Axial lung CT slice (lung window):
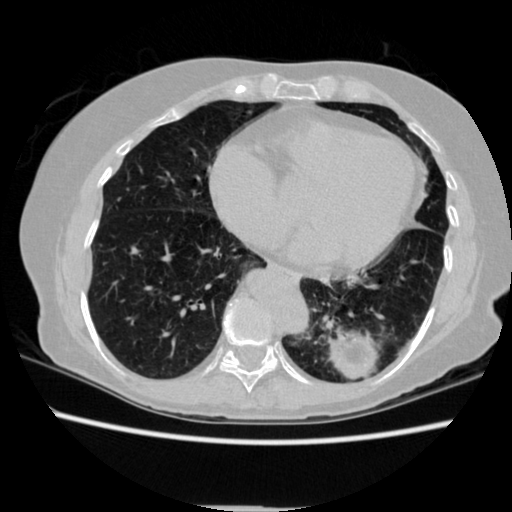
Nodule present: yes
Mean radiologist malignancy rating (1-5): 4